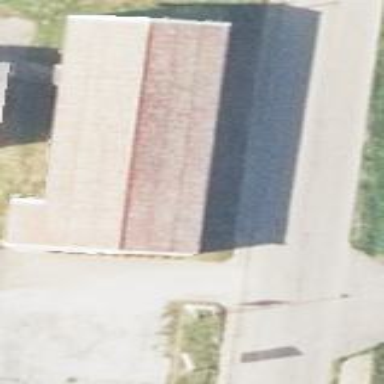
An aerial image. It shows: Building with gabled roof oriented along its structure.